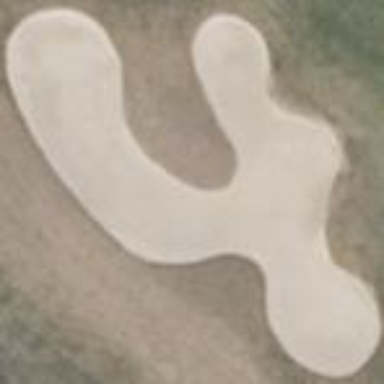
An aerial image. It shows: Sandy area is golf bunker.